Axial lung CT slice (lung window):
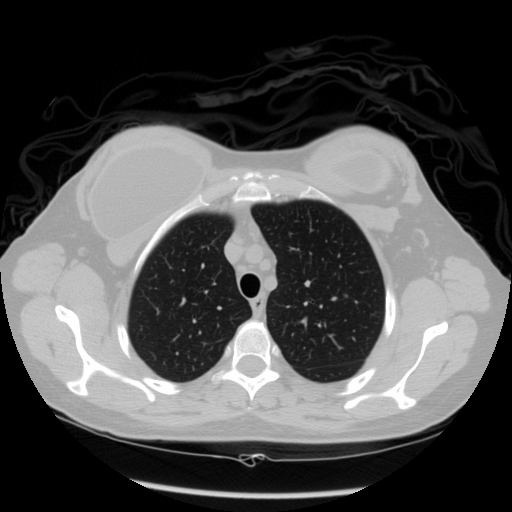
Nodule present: no